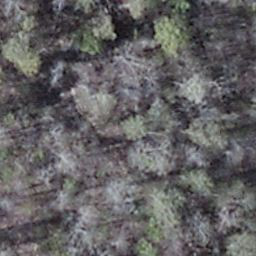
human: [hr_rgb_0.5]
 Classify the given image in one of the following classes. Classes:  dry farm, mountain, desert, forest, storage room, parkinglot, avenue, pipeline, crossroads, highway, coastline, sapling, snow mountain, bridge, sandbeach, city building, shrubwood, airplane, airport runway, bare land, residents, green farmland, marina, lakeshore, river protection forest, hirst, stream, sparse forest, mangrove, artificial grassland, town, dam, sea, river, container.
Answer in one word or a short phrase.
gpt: shrubwood